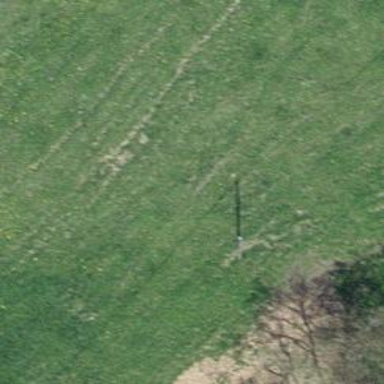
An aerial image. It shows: Minor power line.